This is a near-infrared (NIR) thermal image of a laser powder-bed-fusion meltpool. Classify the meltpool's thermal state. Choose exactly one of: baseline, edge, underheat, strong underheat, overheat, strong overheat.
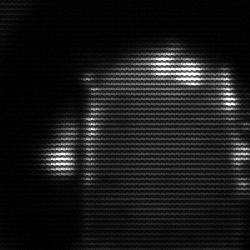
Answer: baseline